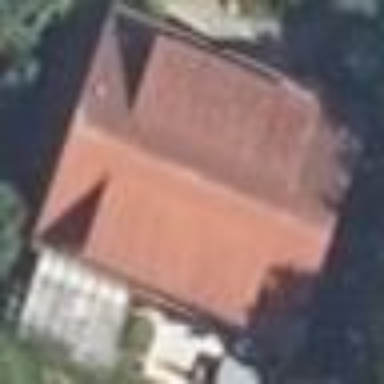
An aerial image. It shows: Gabled roof on residential building.